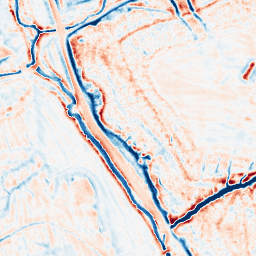
Category: edge_preserving
Decomposition family: bilateral
Decomposition parameters: d: 15
sigma_color: 100
sigma_space: 50
Upsampling method: sinc_blackman
Upsampling parameters: scale: 2
kernel_size: 16
Upsampling scale: 2